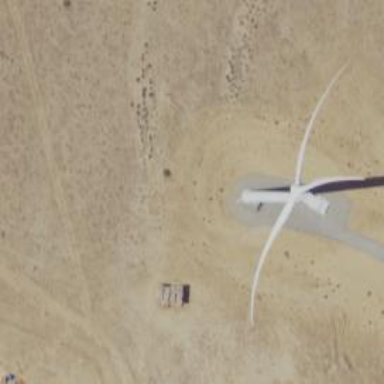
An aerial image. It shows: Wind generator powered by wind turbines of horizontal axis type. It is manufactured by Vestas.